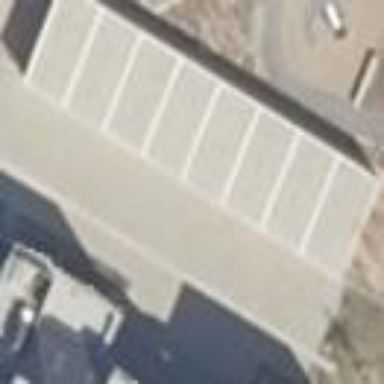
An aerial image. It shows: Paved parking area.